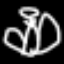
Label: angel